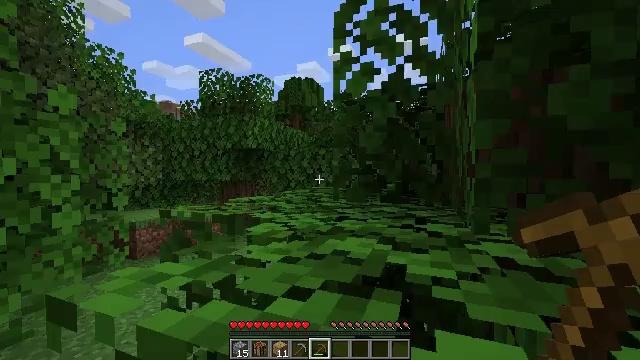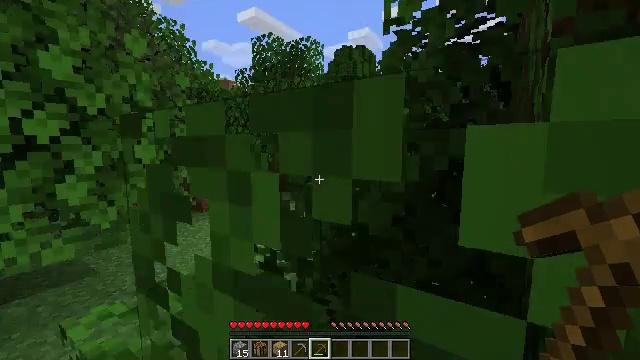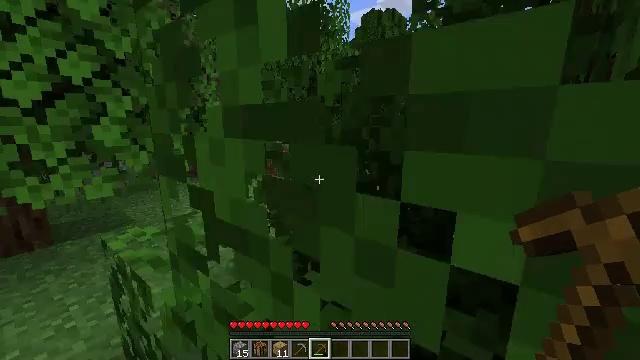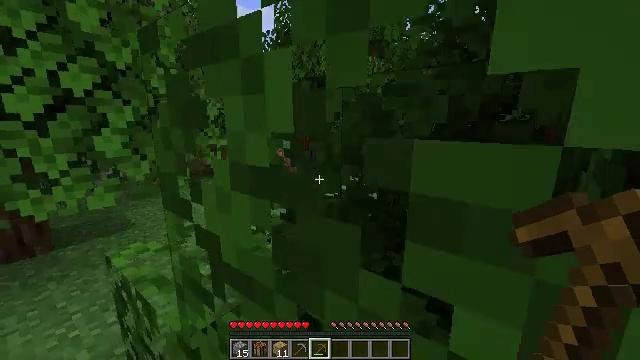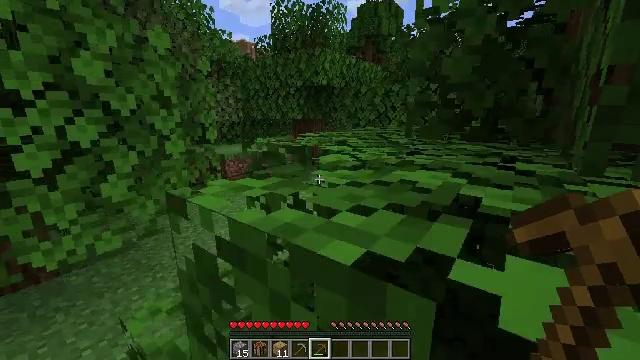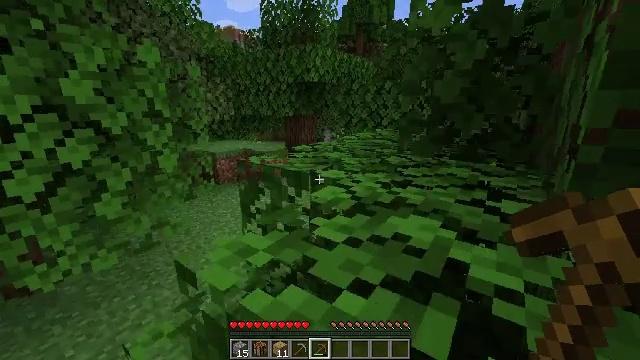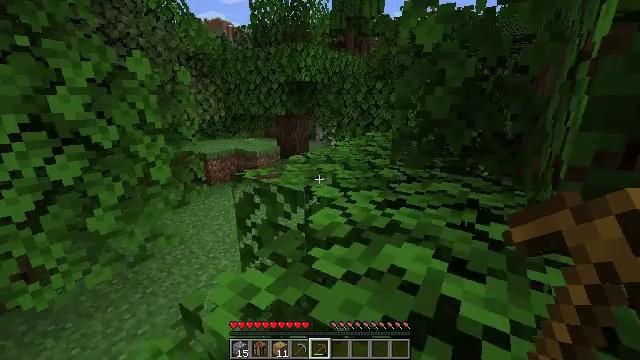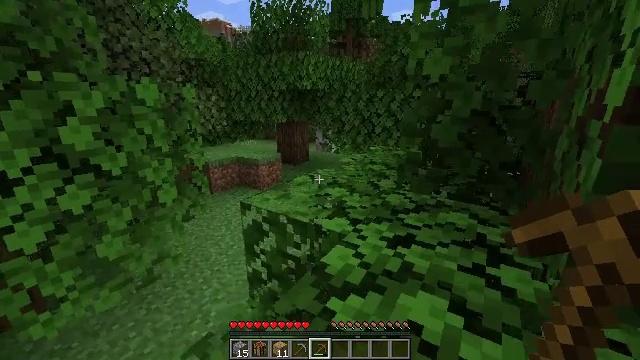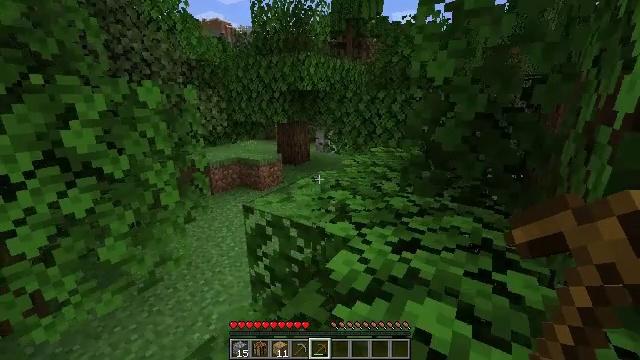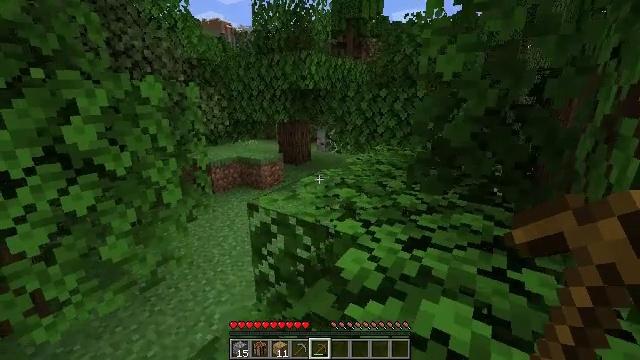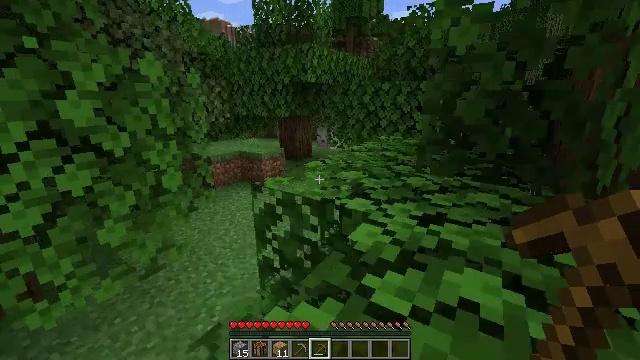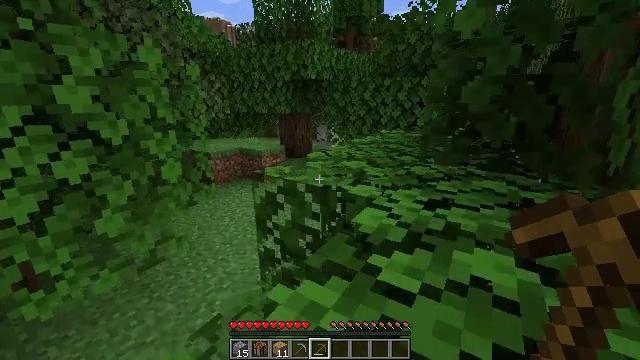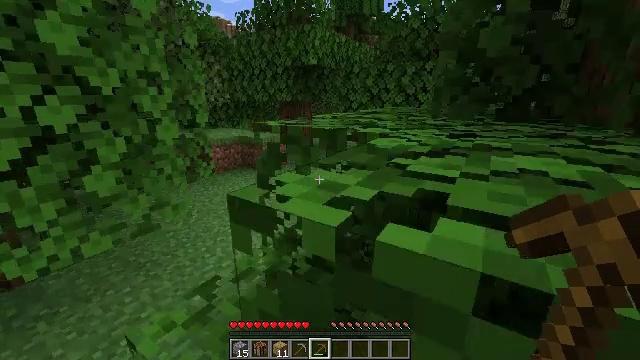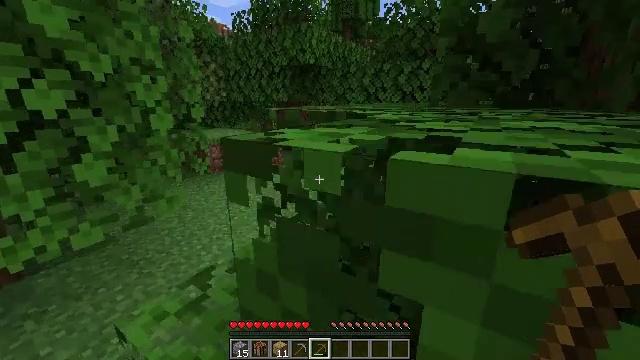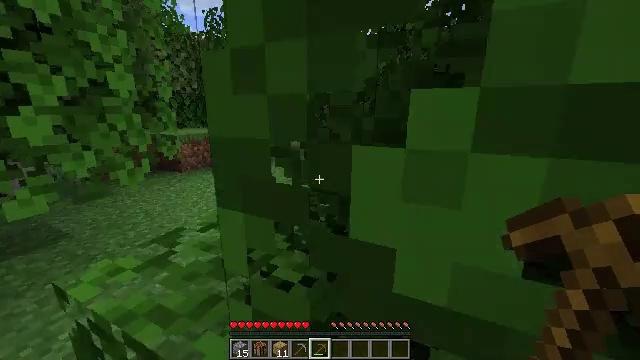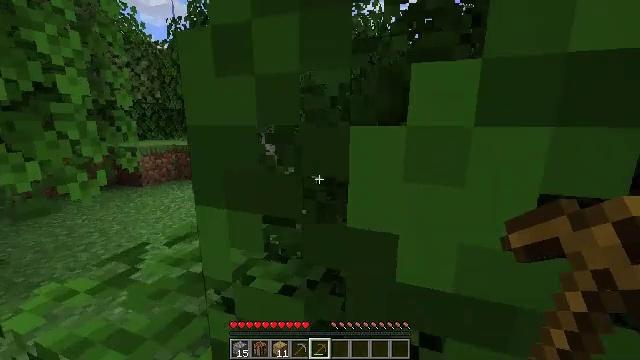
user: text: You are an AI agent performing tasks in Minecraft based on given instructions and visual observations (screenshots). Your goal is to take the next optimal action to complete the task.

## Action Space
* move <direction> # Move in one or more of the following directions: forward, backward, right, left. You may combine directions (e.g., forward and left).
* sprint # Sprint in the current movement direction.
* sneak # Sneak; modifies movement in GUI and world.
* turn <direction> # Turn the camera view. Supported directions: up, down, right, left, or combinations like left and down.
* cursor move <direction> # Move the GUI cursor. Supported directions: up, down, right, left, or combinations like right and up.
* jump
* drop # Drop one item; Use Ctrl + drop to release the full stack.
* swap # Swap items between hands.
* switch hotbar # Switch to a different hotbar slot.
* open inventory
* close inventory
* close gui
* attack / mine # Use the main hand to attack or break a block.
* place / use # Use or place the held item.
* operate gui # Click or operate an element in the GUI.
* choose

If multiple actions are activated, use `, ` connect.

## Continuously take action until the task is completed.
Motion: motion action
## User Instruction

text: Collect some oak leaves.
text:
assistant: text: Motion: move forward, turn left and down, jump
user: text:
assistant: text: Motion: move forward, turn left and down, jump
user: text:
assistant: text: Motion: move forward, jump
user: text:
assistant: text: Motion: move forward, turn down, jump
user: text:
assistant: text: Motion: move forward, turn right and down, jump
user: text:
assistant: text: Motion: move forward, turn right and down, jump
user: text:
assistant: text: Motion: move forward, jump
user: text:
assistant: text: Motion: no_op
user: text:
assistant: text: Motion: no_op
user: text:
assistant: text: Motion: no_op
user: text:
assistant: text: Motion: no_op
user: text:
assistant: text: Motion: no_op
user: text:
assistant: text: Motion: no_op
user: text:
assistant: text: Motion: turn right and up
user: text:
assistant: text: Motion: turn right and up
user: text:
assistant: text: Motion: turn right and up
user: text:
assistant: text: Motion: move forward
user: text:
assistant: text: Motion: move forward
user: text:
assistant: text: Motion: move forward
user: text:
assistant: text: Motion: move forward
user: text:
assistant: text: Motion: move forward
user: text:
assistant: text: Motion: move forward
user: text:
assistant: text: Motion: no_op
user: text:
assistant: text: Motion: no_op
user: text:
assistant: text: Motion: turn right and up
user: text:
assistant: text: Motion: turn right and up
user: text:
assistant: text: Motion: turn right and up
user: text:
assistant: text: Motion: turn right
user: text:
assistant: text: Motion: no_op
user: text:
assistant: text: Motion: move forward